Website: apple
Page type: billing-address
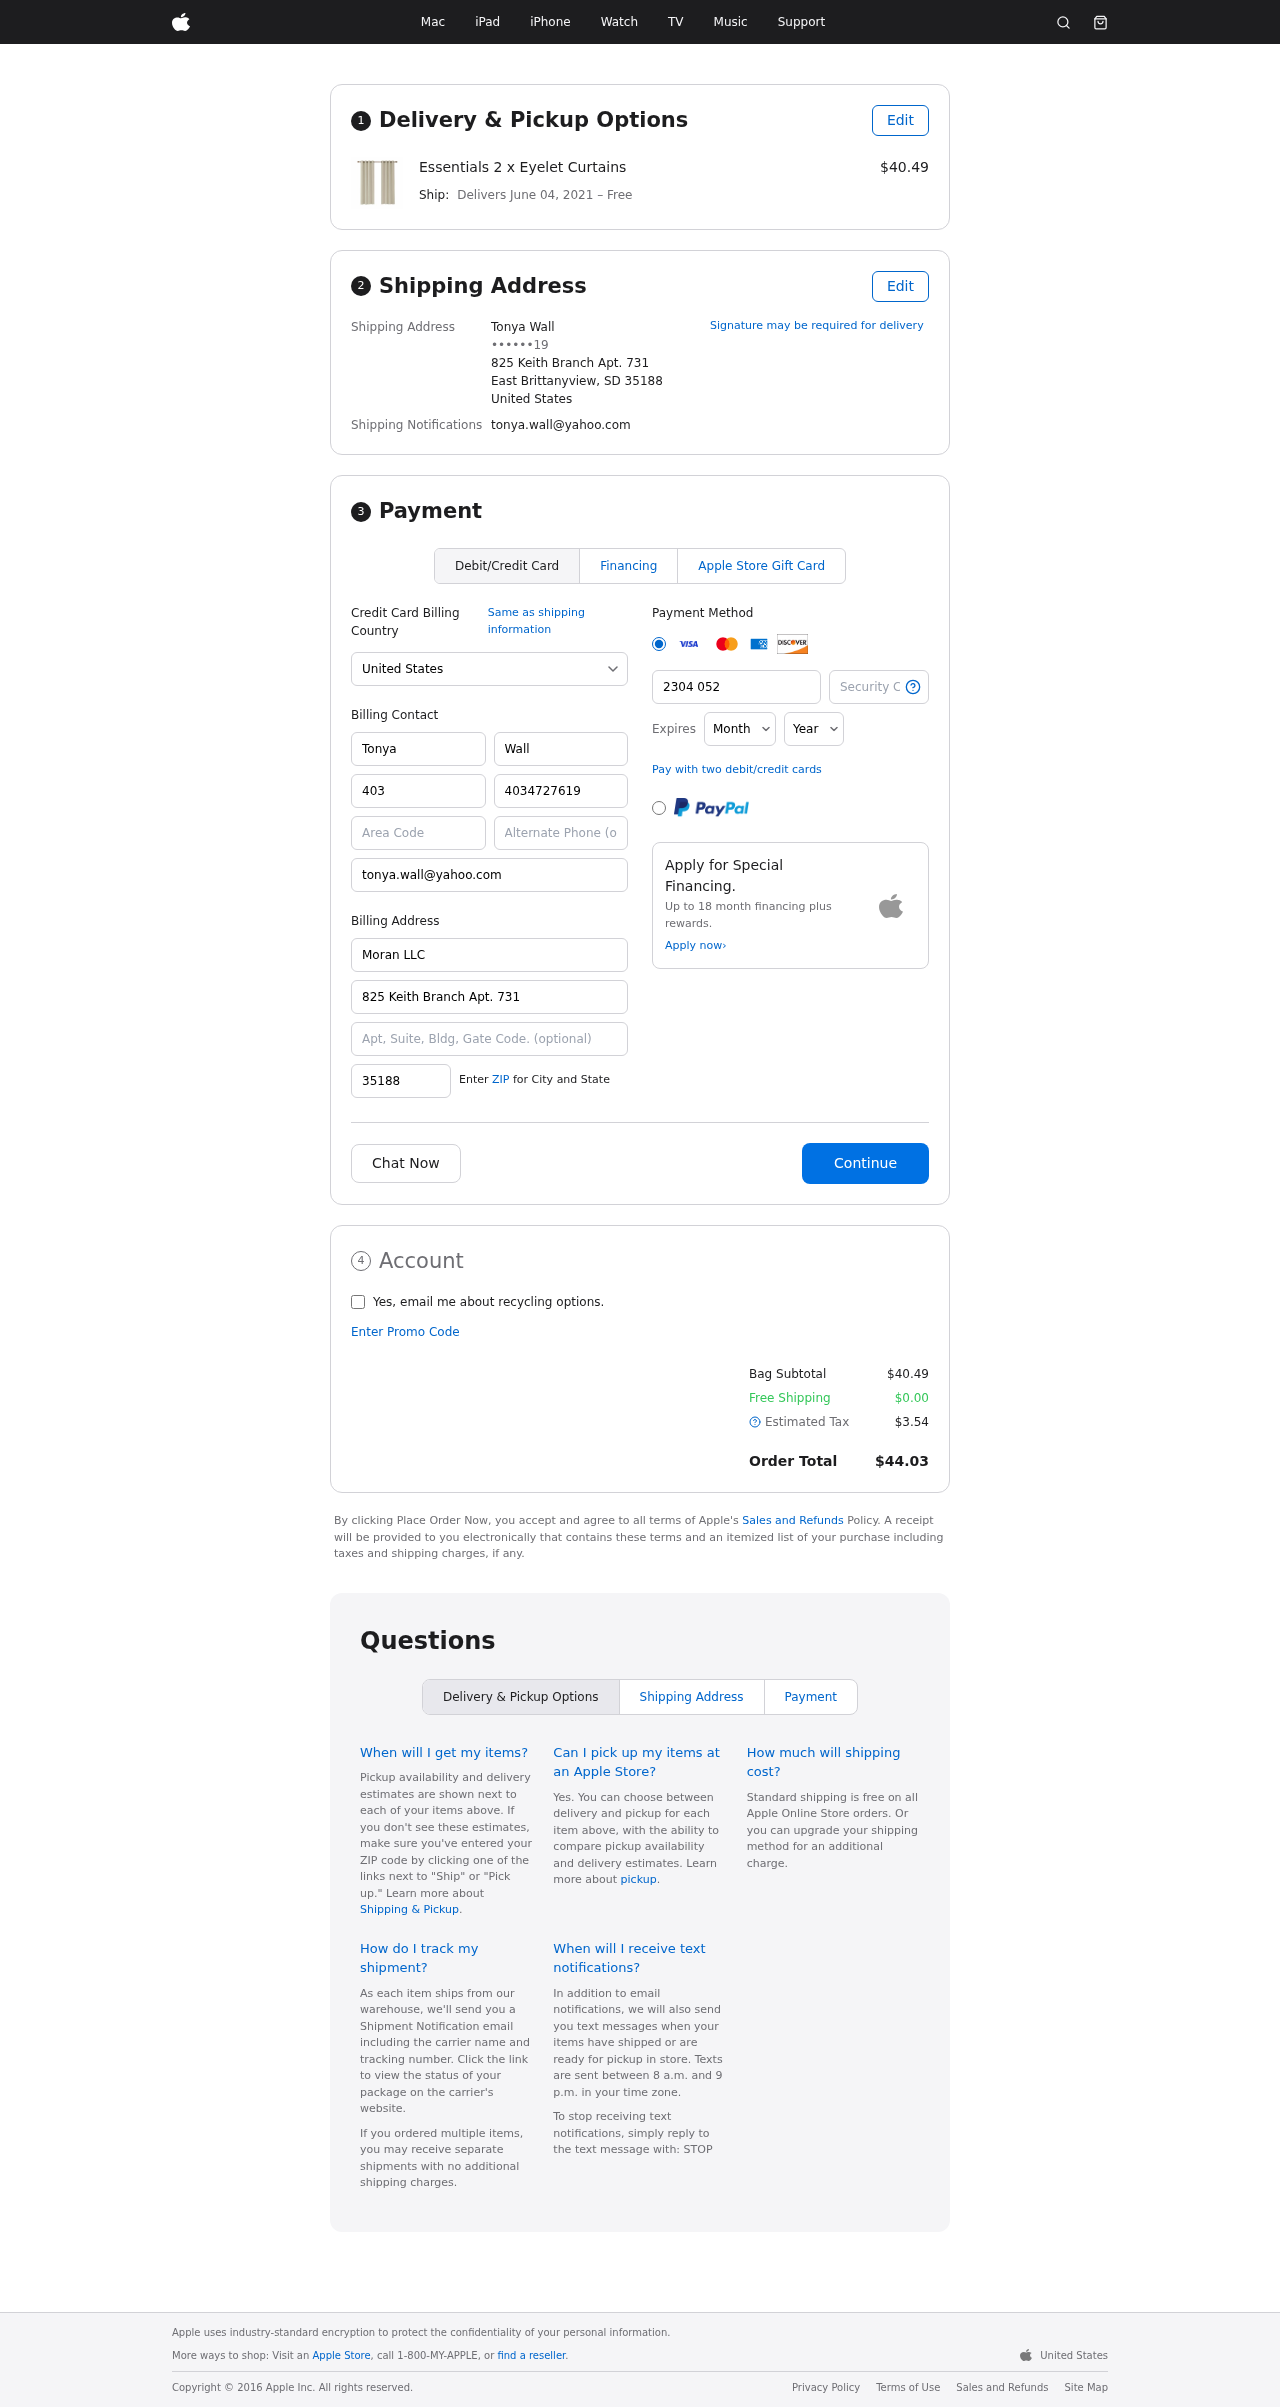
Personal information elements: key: PII_CARD_CVV
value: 267
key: PII_CARD_EXPIRY_MONTH
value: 03
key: PII_CARD_EXPIRY_YEAR
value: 28
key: PII_CARD_NUMBER
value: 2304 0524 2417 3086
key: PII_CITY_STATE_ZIP
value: East Brittanyview, SD 35188
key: PII_COUNTRY
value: United States
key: PII_EMAIL
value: tonya.wall@yahoo.com
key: PII_FULLNAME
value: Tonya Wall
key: PII_STREET
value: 825 Keith Branch Apt. 731
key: PII_PHONE_MASKED
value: ••••••19
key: PII_BILLING_FIRSTNAME
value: Tonya
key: PII_BILLING_LASTNAME
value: Wall
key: PII_BILLING_PHONE_AREA
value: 403
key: PII_BILLING_PHONE
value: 4034727619
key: PII_BILLING_EMAIL
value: tonya.wall@yahoo.com
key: PII_BILLING_COMPANY
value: Moran LLC
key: PII_BILLING_STREET
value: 825 Keith Branch Apt. 731
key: PII_BILLING_POSTCODE
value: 35188
Product elements: key: PRODUCT1_NAME
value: Essentials 2 x Eyelet Curtains
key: PRODUCT1_PRICE
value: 40.49
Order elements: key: ORDER_DELIVERY_DATE
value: June 04, 2021
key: ORDER_SUBTOTAL
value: $40.49
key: ORDER_SHIPPING_COST
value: $0.00
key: ORDER_TAX
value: $3.54
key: ORDER_TOTAL
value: $44.03